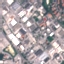
Label: Industrial